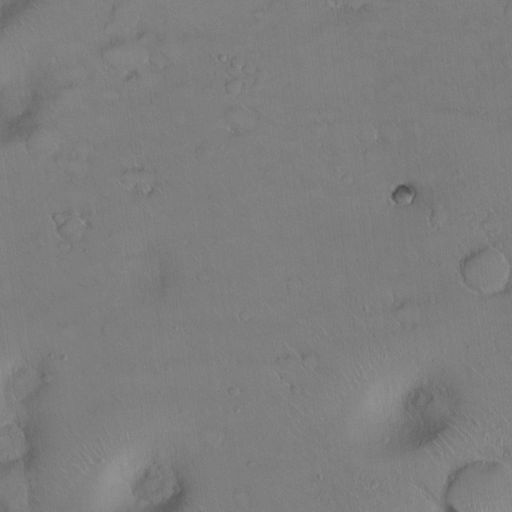
Objects detected: cone, cone, cone, cone, cone